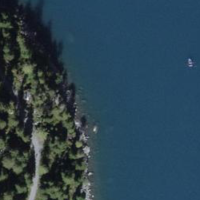
EUNIS habitat code: 14
Species observed at this site:
Vaccinium myrtillus
Vaccinium vitis-idaea
Carabus auronitens
Corvus corax
Rubus saxatilis
Pyrrhocorax graculus
Anas platyrhynchos